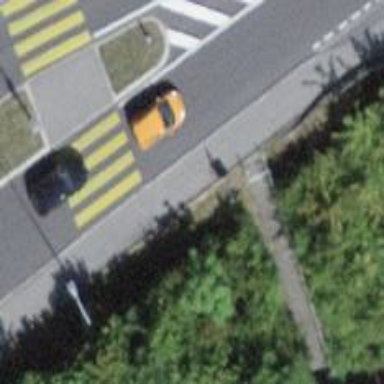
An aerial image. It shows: Bus stop with platform for public transport.